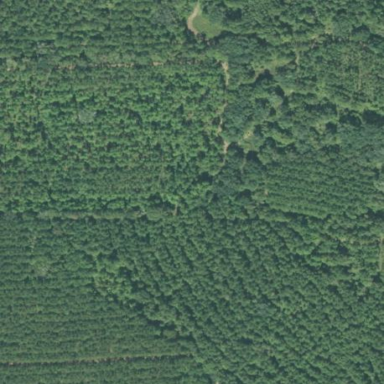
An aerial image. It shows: Forest area predominantly covered with needle-leaved trees.